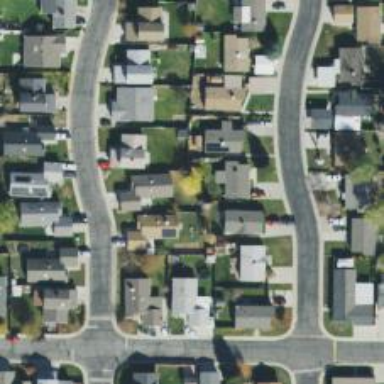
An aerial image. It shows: Neighborhood.